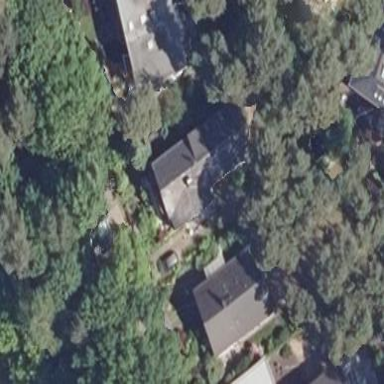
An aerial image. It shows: Detached building.